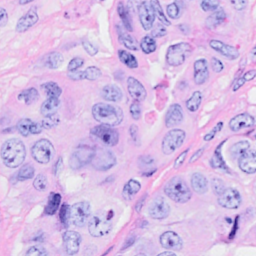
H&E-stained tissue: Breast